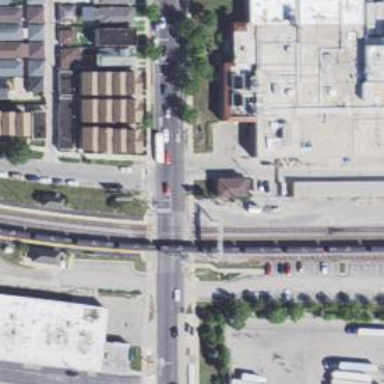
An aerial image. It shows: Railway level crossing.